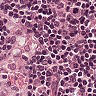
Metastatic tissue present: no